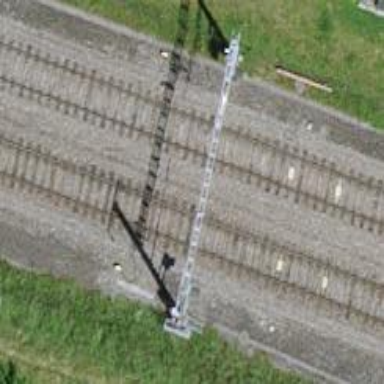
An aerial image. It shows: Railway signal.